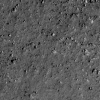
Atmospheric dust classification: not_dusty